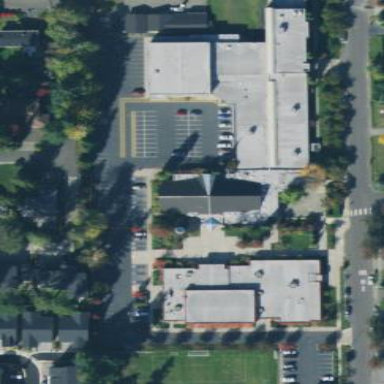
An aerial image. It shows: School.